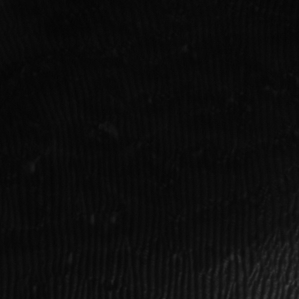
Label: frost